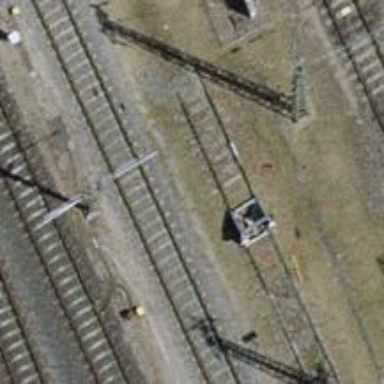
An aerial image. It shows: Railway buffer stop.